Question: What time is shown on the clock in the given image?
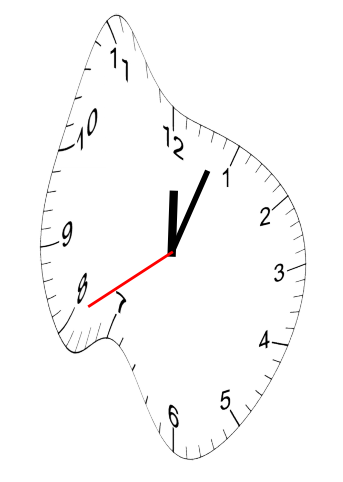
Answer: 12:03:40